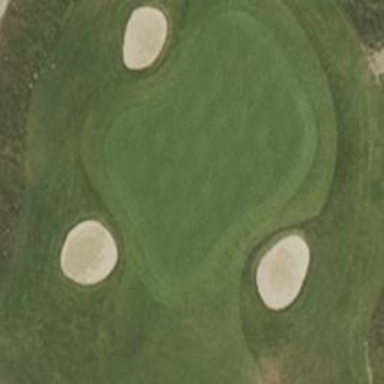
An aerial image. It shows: Golf hole.